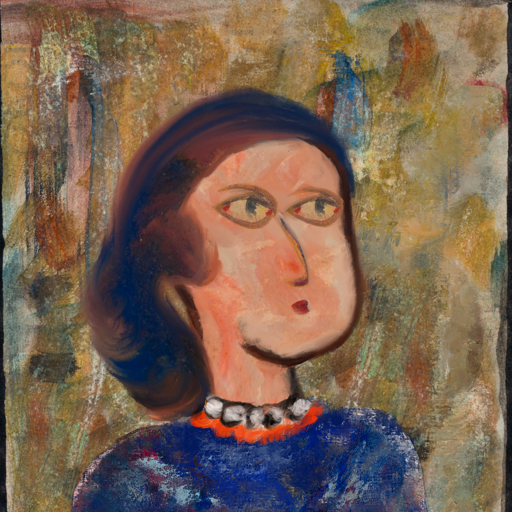
Background: Pipe, Head And Neck Side: Roy_Bahadur, Face Side: GypsyMother, Bust: Irani, Hair Side: Mother_And_Son_Son, Head Accessory: Blank, Second Necklace: Blank, Necklace: An_Impression, Baby: Blank